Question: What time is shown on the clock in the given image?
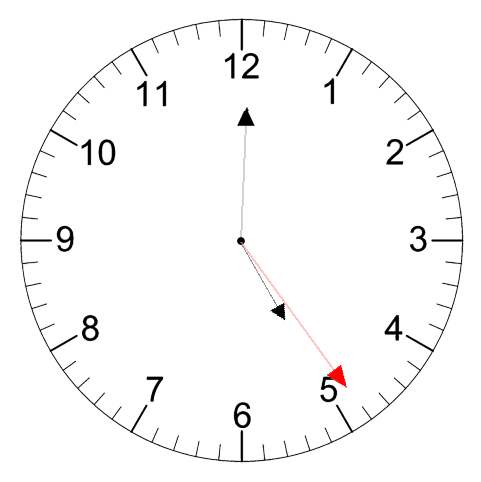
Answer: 05:00:24